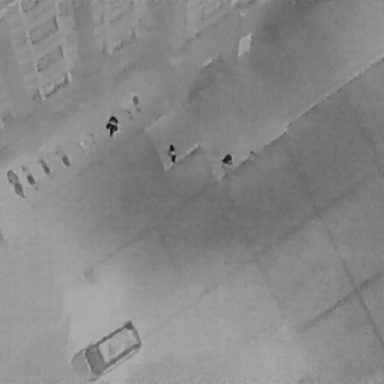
There are five Bicycles in the infrared image.